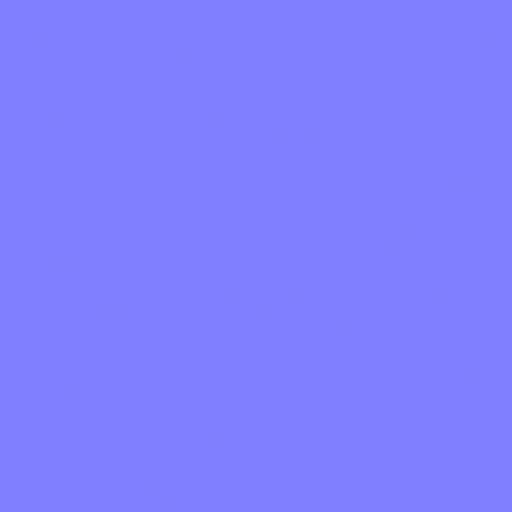
black dark gray grey marble stone